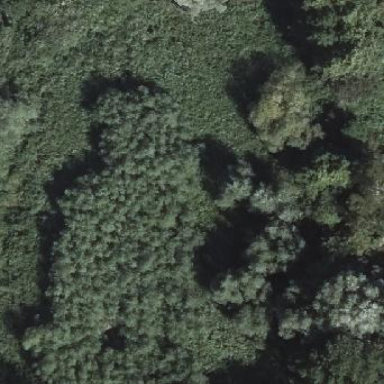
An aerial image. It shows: Mixed leaf woodland.